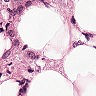
Metastatic tissue present: yes